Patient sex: F
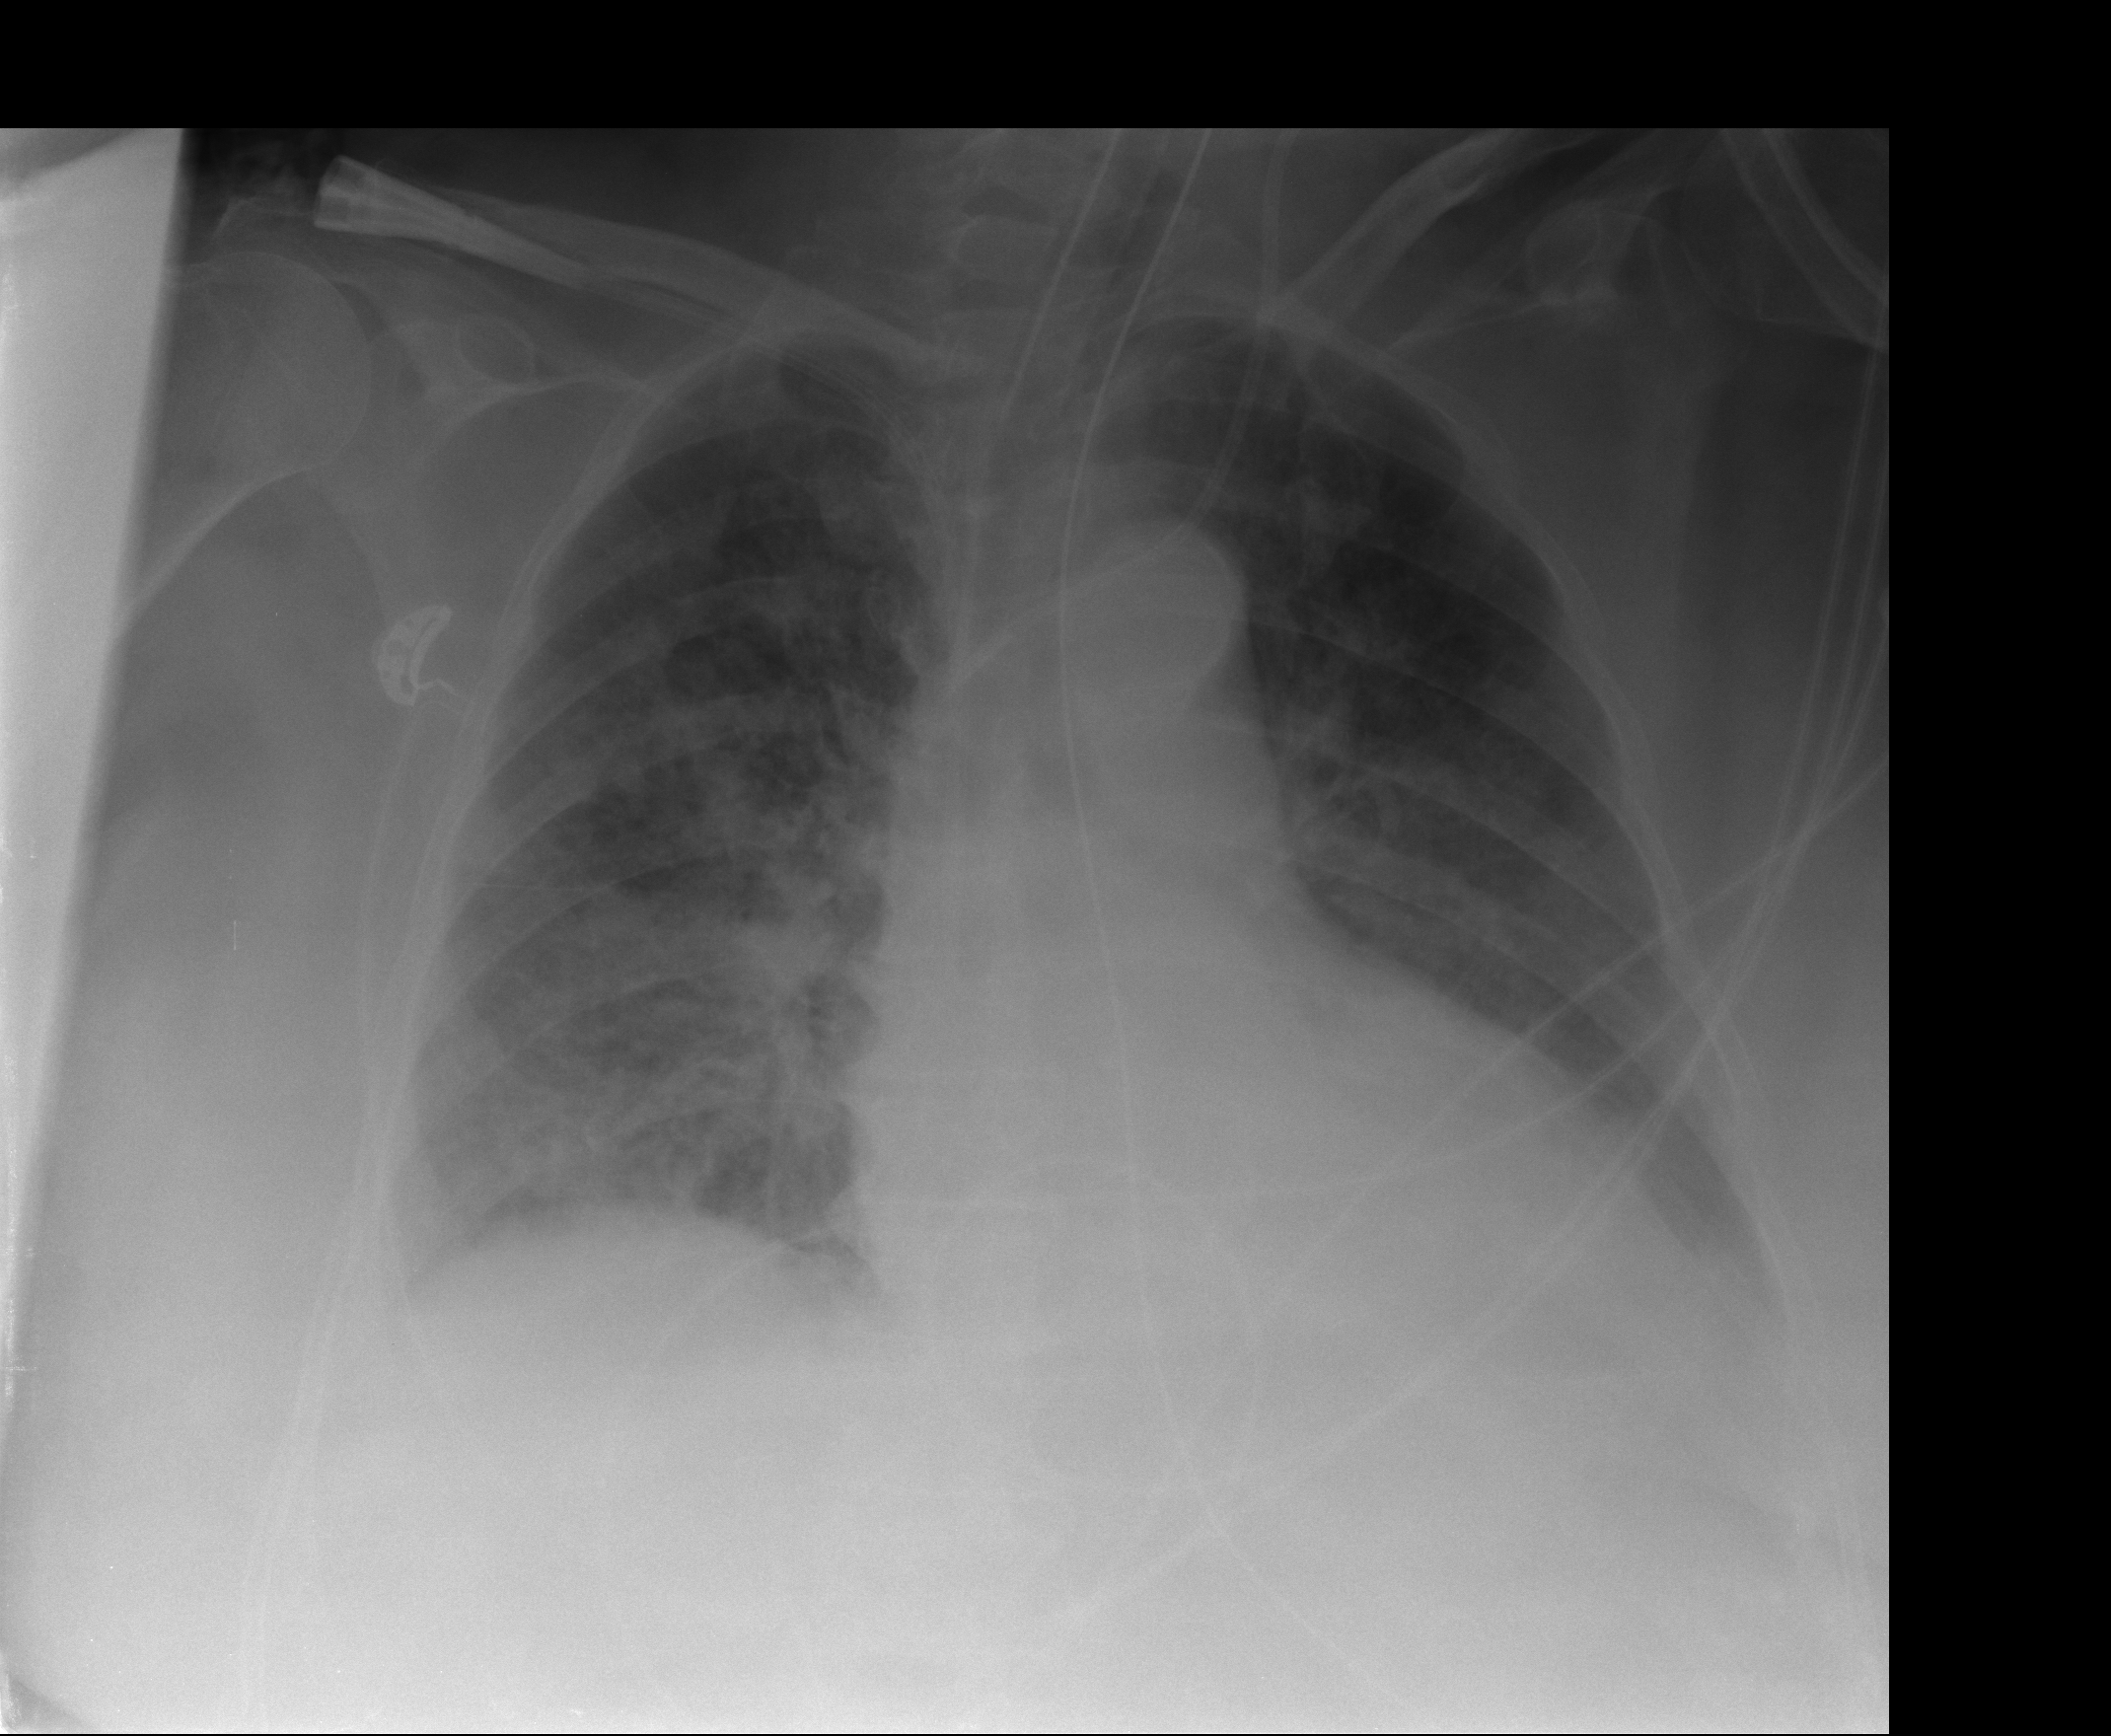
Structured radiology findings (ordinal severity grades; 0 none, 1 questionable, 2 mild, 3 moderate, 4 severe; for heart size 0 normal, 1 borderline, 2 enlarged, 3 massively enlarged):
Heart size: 2
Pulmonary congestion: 3
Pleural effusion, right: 2
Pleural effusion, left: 1
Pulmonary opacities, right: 3
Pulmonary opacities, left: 1
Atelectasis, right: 2
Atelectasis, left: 1